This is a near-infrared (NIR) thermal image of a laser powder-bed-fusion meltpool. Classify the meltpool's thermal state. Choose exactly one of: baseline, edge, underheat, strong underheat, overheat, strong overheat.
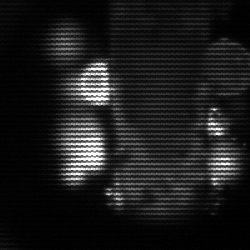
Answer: strong underheat